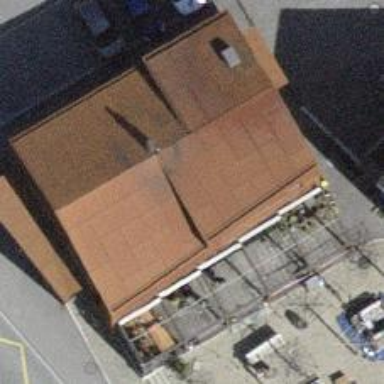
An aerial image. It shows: Restaurant.